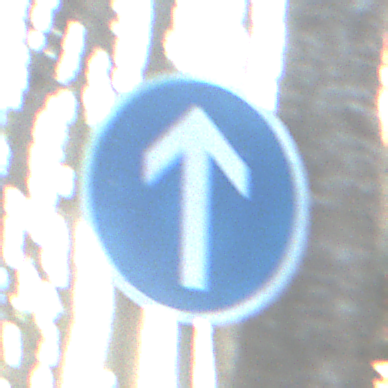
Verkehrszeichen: VorgeschriebeneFahrtrichtungGeradeaus
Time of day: SunriseSunset
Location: Outdoor (Nature)
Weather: Clear
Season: Winter
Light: Natural